Question: I want to create a simple app that shows me the city of the current application.
When I tried the code that I will paste below it returns empty for city, and it returns for country =US, but I live in Belgium.
According to this <URL>
It says:
The location services provides access to location functionality, such as cell triangulations, WiFi (through IP address), and GPS. Also great many modern devices supports resolving location in some way from mentioned before, application must handle the case where location services cannot resolve the location or user has disabled location services from the Control Panel.
My Laptop does not have GPS, but with the IP, it should know the city and country.

'''
using System;
using System.Collections.Generic;
using System.IO;
using System.Linq;
using Windows.Foundation;
using Windows.Foundation.Collections;
using Windows.UI.Xaml;
using Windows.UI.Xaml.Controls;
using Windows.UI.Xaml.Controls.Primitives;
using Windows.UI.Xaml.Data;
using Windows.UI.Xaml.Input;
using Windows.UI.Xaml.Media;
using Windows.UI.Xaml.Navigation;
using Windows.Devices.Geolocation;
using System.Threading.Tasks;
// The Blank Page item template is documented at http://go.microsoft.com/fwlink/?LinkId=234238
namespace AlarmPro
{
/// <summary>
/// An empty page that can be used on its own or navigated to within a Frame.
/// </summary>
public sealed partial class MainPage : Page
{
public MainPage()
{
this.InitializeComponent();
//InitializeLocationServices();
}
/// <summary>
/// Invoked when this page is about to be displayed in a Frame.
/// </summary>
/// <param name="e">Event data that describes how this page was reached. The Parameter
/// property is typically used to configure the page.</param>
protected async override void OnNavigatedTo(NavigationEventArgs e)
{
TextBlock txt = new TextBlock();
var location = await InitializeLocationServices();
txt.Text = location;
Grid.SetRow(txt, 0);
Grid.SetColumn(txt, 1);
}
private async Task<string> InitializeLocationServices()
{
//Initialize geolocator object
Geolocator geoLocator = new Geolocator();
try
{
//Try resolve the current location
var position = await geoLocator.GetGeopositionAsync();
if (position !=null)
{
string city = position.CivicAddress.City;
string country = position.CivicAddress.Country;
string state = position.CivicAddress.State;
string zip = position.CivicAddress.PostalCode;
string msg = "I am located in " + country;
if (city.Length > 0)
msg += ", city of " + city;
if (state.Length > 0)
msg += ", " + state;
if (zip.Length > 0)
msg += " near zip code " + zip;
return msg;
}
return string.Empty;
}
catch (Exception)
{
//Nothing to do - no GPS signal or some timeout occured.n .
return string.Empty;
}
}
}
}
'''
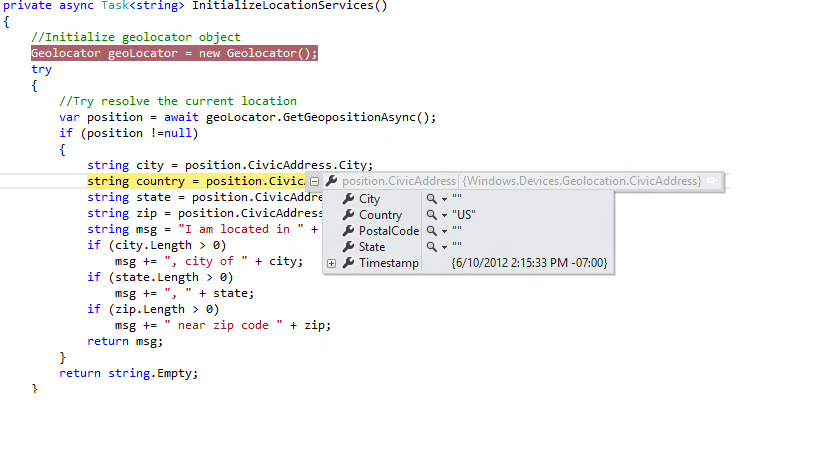
Answer: Fairly certain you'll need to wait for the Geolocator to actually get a position.
The naive way would be to just keep trying in a while loop to see if there's a new update.
You'll want to probably want to attach to the PositionChanged event handler and wait for that to tell you that you have new updates.
Here's some info and code examples straight from the source.
<URL>
I do believe there's also some accuracy (DesiredAccuracy property) settings in there, perhaps that could be useful as well in making it be a bit more specific.